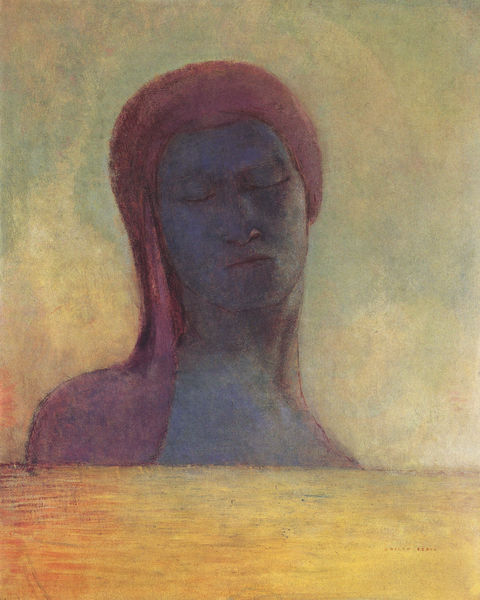
Titel: Yeux clos
Künstler: Odilon Redon
Standort: Tokyo
Institution: Fujikawa Galleries
Schlagwörter: blau, gemälde, himmel, kopf, meer, schatten, schlaf, umhang, wasser, weiß, wolken, gelb, grün, impressionismus, see, braun, brust, frau, frisur, grau, haar, hell, hintergrund, kreide, licht, mund, nase, orange, pastell, schwarz, tisch, vordergrund, zeichnung, dame, rot, schleier, tuch, haube, symbolismus, augen, gesicht, lang, tod, tot, trauer, bildnis, hals, portrait, porträt, signatur, öl, horizont, morgen, brüstung, sonne, figur, haare, brustbild, kinn, kontrast, lippen, rosa, schulter, schultern, traurig, hellblau, kopfbedeckung, ruhig, seitlich, ruhe, komplementär, ruhen, schlafen, düster, warm, abstrakt, farben, lila, violett, stille, romantik, jugendstil, kopftuch, büste, melancholisch, pastellfarben, nachdenklich, still, geschlossen, striche, surrealismus, minimalistisch, traum, traurigkeit, augenlider, heiligenschein, nimbus, morgenrot, müde, heilige, maria, madonna, trauernde, träumen, schief, khnopff, neigen, heroine, mittelgrund, buntstift, leise, pastellkreide, minimal, pastelle, unwirklich, aura, aufen, redon, hintrgrund, woke, lange, odilon redon, erwachen, das zwanzigste jahrhundert, auchen, dekolltée, jeilige, jemseits, kopfstück, metaphysik, orrange, pstellkreide, yeux clos, haaaare